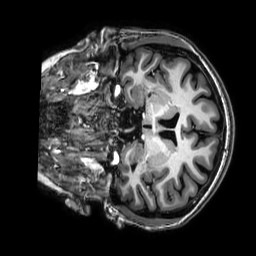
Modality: T1w
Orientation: coronal
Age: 29
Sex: female
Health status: healthy
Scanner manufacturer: philips
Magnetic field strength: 3 T
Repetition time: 0.009 s
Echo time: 0.003996 s